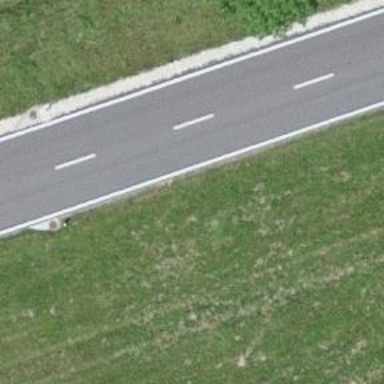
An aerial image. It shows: Tertiary road with asphalt surface.